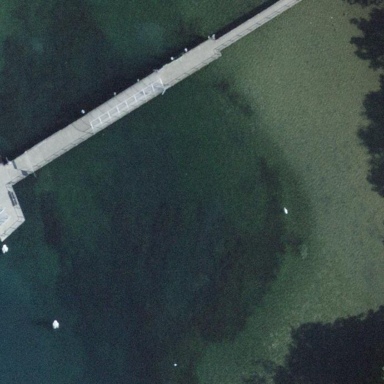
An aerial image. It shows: Concrete platform at ferry terminal. The terminal includes shelter and pier for ferry services.